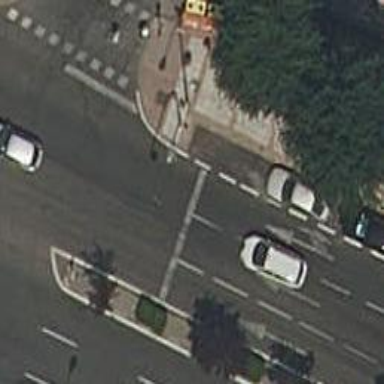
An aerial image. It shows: Road with traffic signals.